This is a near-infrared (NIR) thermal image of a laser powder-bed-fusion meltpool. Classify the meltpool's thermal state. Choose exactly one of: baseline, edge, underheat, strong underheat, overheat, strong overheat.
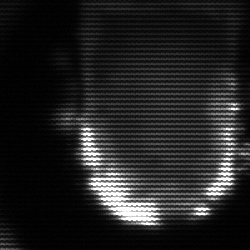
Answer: baseline